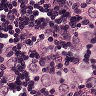
Metastatic tissue present: yes